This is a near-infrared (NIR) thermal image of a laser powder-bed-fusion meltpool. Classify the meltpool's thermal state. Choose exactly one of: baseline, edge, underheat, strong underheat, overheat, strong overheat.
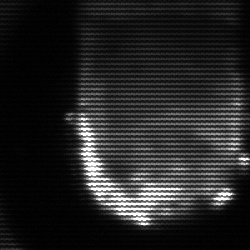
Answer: baseline